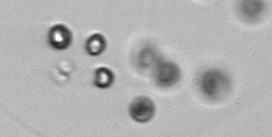
Label: Phaeocystis